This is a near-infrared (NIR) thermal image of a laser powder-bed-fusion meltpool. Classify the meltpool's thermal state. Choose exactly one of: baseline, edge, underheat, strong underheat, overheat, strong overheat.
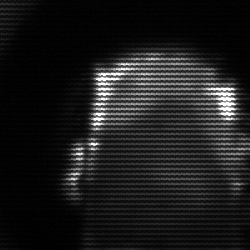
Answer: baseline